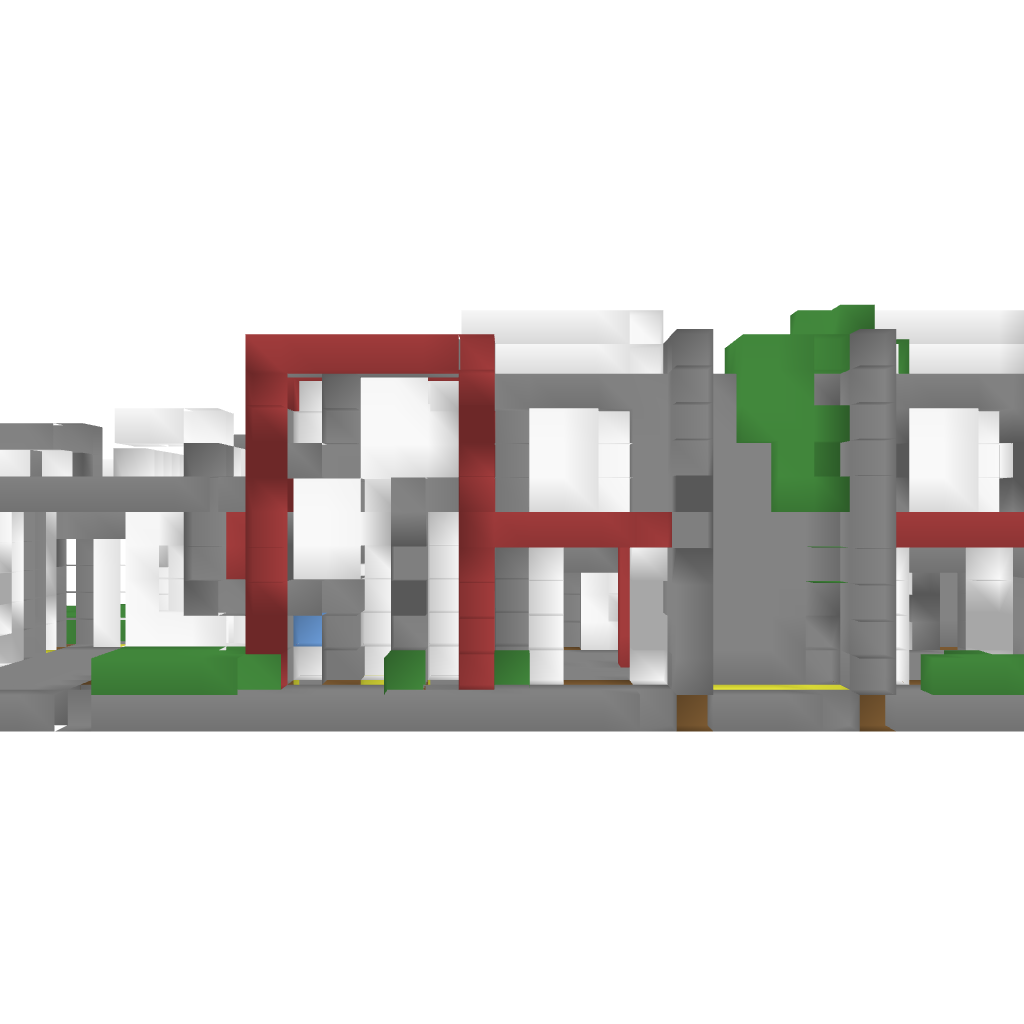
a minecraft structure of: Ultra Modern Spawn By Areoki bad low quality